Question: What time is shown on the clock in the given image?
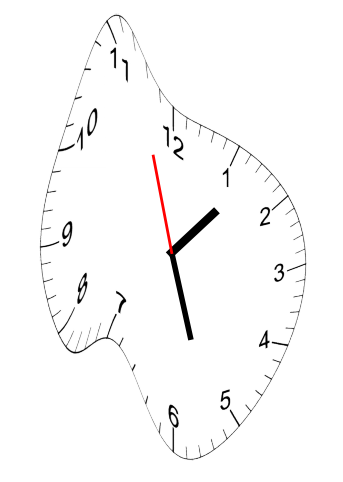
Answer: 01:26:57